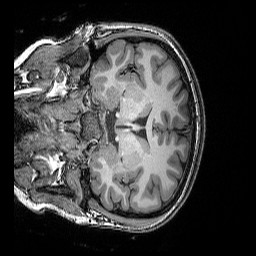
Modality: T1w
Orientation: coronal
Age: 19
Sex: female
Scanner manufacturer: siemens
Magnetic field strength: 3 T
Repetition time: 2.25 s
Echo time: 0.00418 s